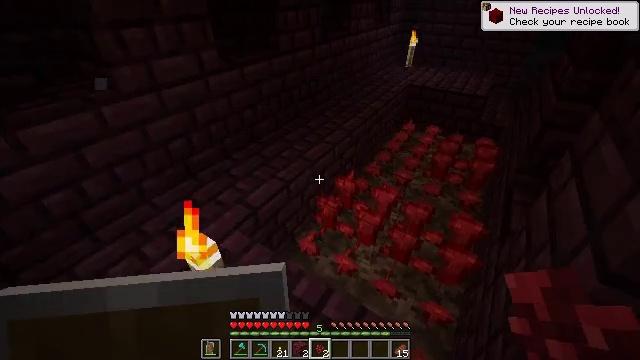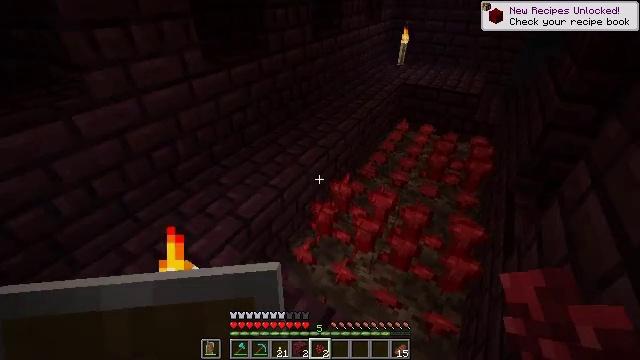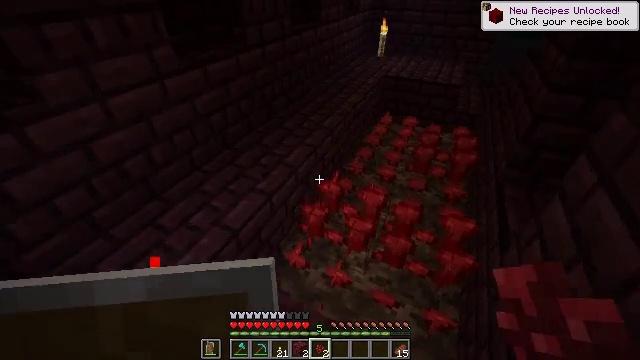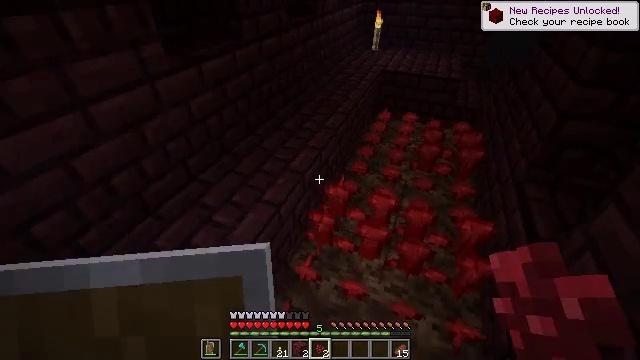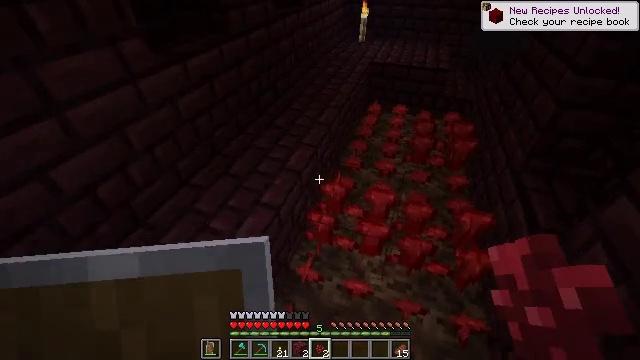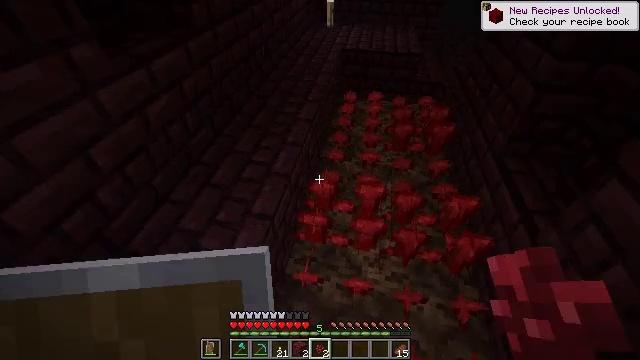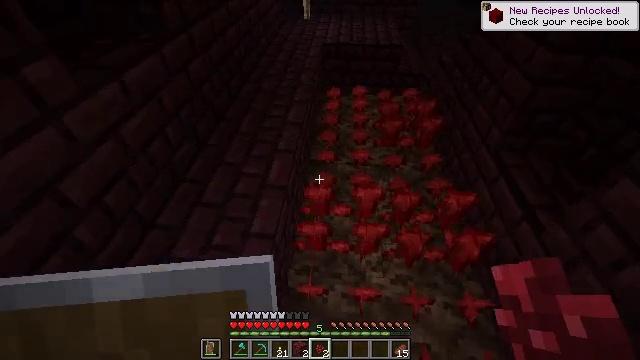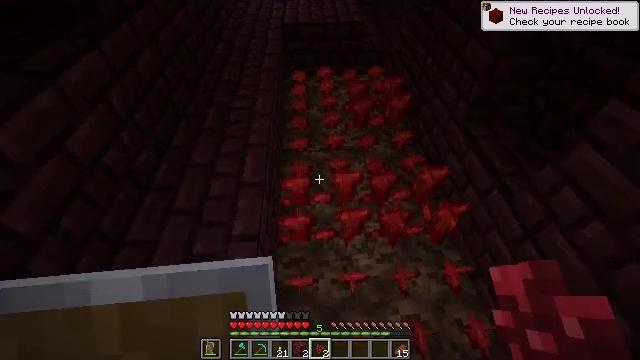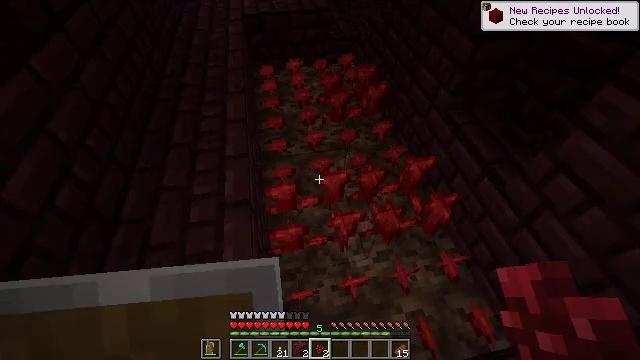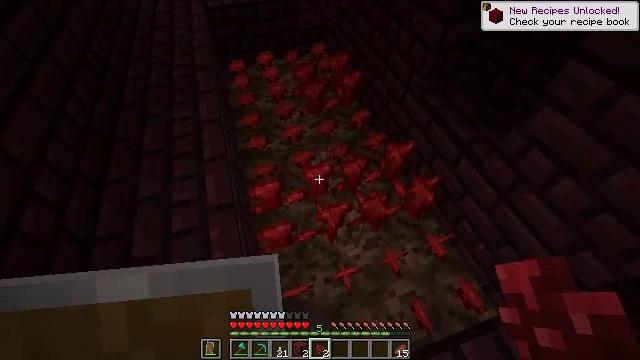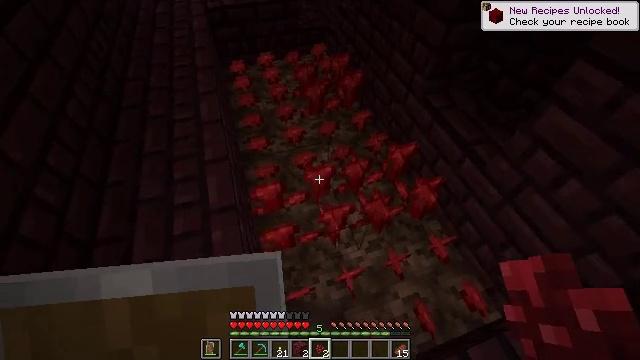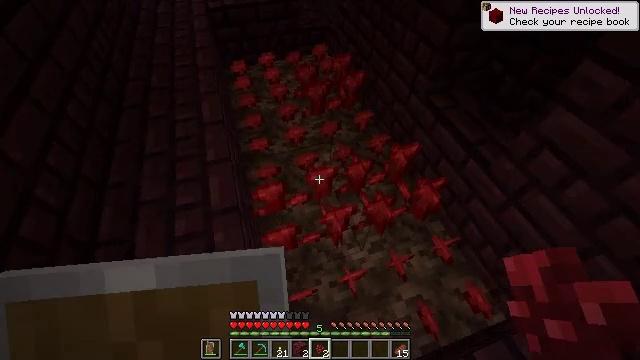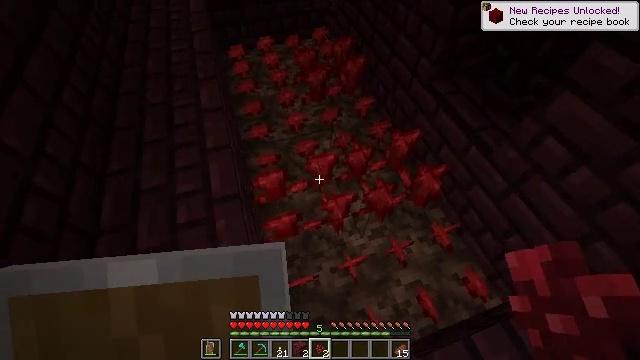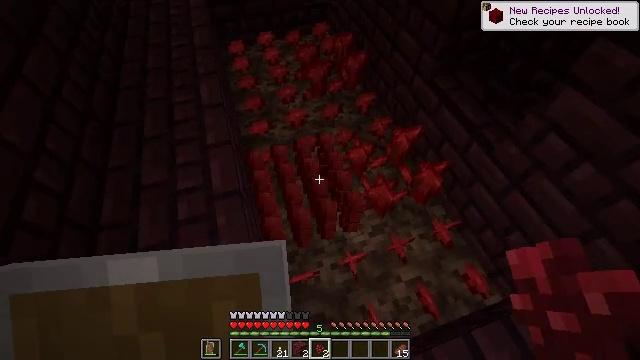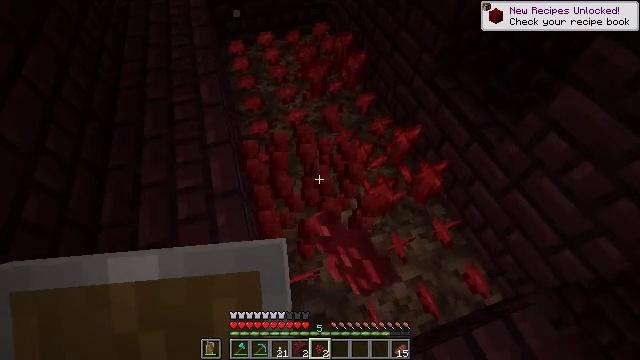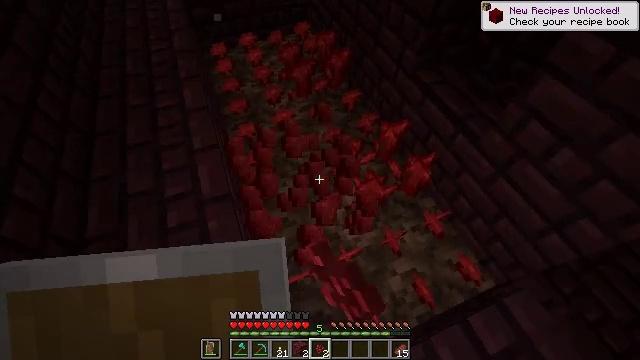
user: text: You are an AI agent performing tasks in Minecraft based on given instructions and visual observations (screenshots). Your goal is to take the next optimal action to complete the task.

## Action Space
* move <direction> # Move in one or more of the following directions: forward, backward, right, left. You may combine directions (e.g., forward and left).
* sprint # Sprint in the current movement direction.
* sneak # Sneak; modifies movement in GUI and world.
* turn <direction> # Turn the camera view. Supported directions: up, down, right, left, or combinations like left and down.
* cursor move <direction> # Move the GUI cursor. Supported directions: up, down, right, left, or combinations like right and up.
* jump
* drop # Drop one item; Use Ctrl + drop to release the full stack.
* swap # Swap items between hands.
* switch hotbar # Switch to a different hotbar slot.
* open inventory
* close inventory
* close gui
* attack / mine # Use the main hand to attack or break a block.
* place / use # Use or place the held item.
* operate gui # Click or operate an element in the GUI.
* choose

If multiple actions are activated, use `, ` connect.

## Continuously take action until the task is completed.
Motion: motion action
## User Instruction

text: Break fully grown nether wart.
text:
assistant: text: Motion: move forward and move left, turn right
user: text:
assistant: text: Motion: move forward and move left, turn right and down
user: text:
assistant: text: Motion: move forward and move left, turn right and down
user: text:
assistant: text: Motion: move forward and move left, turn right and down
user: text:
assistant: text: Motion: move forward and move left, turn right and down
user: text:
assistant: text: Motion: move forward, turn right and down
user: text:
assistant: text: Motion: move forward, turn right and down
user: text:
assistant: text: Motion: turn right and down
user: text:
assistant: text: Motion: turn right and down
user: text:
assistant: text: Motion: no_op
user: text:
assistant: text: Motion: no_op
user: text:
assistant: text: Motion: turn down
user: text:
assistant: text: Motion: attack / mine
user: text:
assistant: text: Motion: attack / mine
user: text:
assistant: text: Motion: turn right
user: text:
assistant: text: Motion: turn right and up
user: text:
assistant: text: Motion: turn right and up
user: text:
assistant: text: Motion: turn right
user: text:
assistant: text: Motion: no_op
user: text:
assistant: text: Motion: attack / mine
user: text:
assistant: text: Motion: attack / mine
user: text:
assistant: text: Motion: no_op
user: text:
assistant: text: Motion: no_op
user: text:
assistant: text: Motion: move left
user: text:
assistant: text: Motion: move left, turn right
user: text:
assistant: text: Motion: move left, turn right and down
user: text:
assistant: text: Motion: move forward and move left
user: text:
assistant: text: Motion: move forward and move left
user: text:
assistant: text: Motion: move forward and move left
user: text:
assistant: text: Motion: move forward